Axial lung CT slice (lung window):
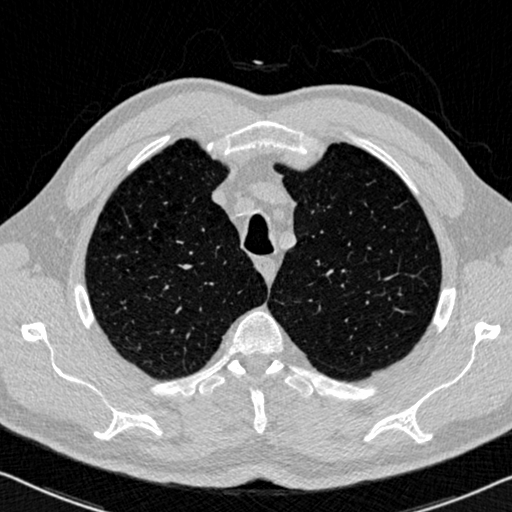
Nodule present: no